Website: walmart
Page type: payment
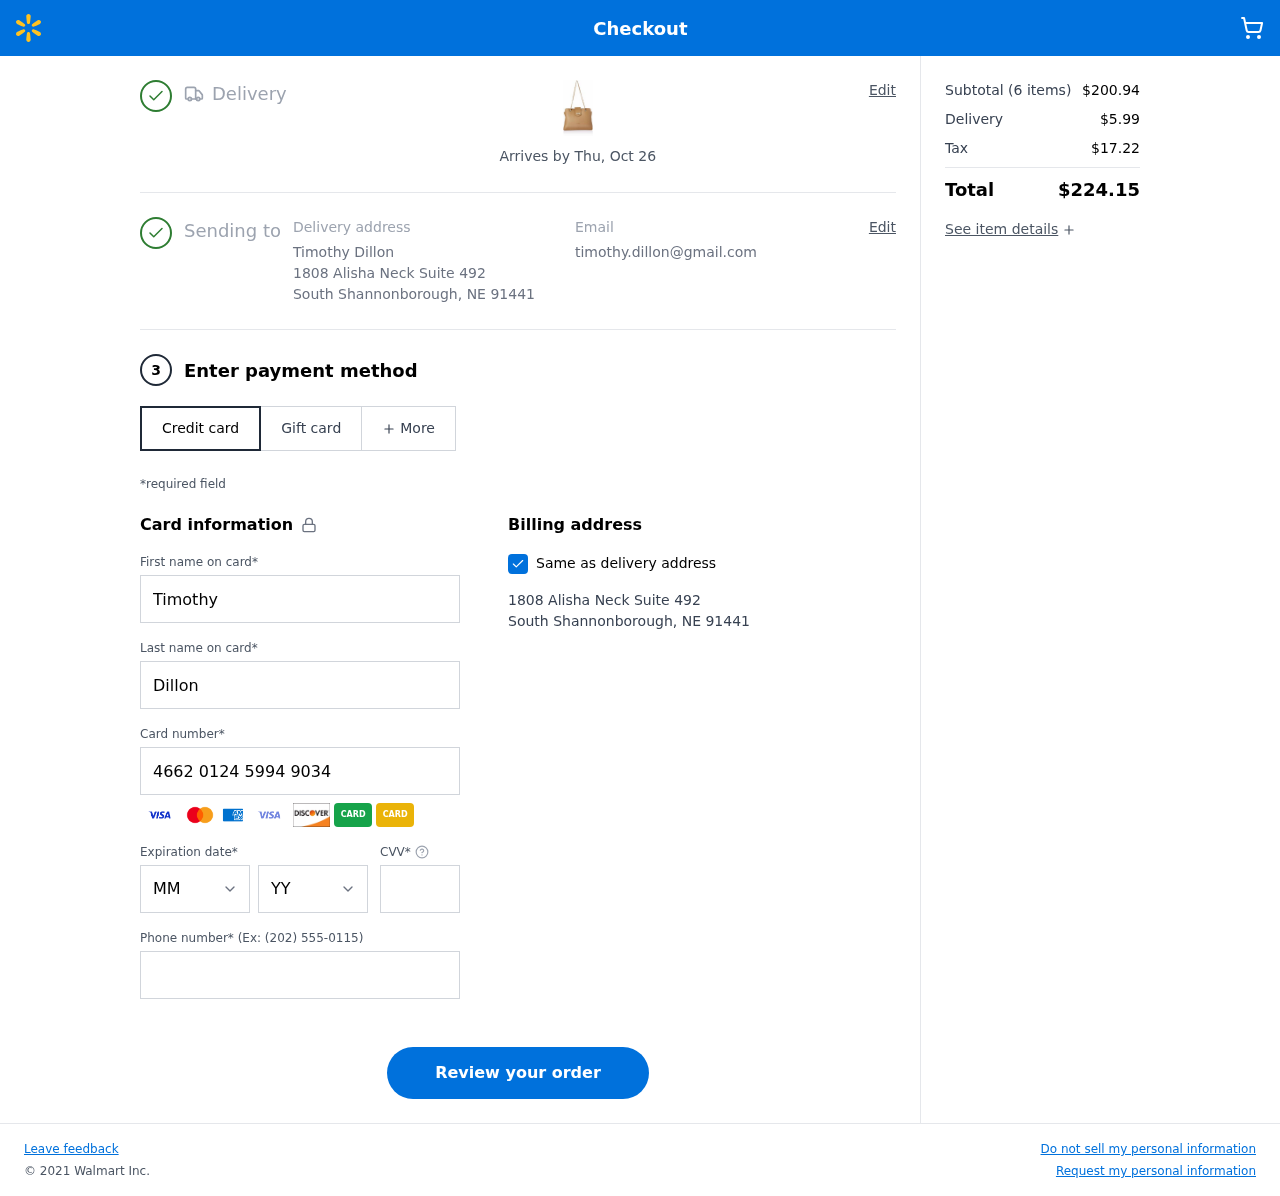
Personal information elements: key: PII_CARD_CVV
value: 271
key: PII_CARD_EXPIRY_MONTH
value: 03
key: PII_CARD_EXPIRY_YEAR
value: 30
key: PII_CARD_NUMBER
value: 4662 0124 5994 9034
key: PII_CITY
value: South Shannonborough
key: PII_EMAIL
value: timothy.dillon@gmail.com
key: PII_FIRSTNAME
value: Timothy
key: PII_FULLNAME
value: Timothy Dillon
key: PII_LASTNAME
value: Dillon
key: PII_PHONE
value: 5739216498
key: PII_POSTCODE
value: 91441
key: PII_STATE_ABBR
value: NE
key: PII_STREET
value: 1808 Alisha Neck Suite 492
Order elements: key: ORDER_DELIVERY_DATE
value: Arrives by Thu, Oct 26
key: ORDER_NUM_ITEMS
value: (6 items)
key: ORDER_SUBTOTAL
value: $200.94
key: ORDER_SHIPPING_COST
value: $5.99
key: ORDER_TAX
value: $17.22
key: ORDER_TOTAL
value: $224.15